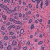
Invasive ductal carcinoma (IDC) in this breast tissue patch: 0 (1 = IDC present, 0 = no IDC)